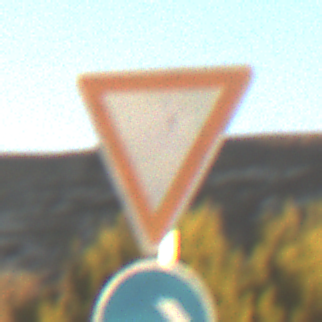
Verkehrszeichen: VorfahrtGewaehren
Zusatzzeichen unten: VorgeschriebeneFahrtrichtungHierRechts
Umgebung: Outdoor, Nature
Tageszeit: SunriseSunset
Wetter: Clear
Licht: Natural
Jahreszeit: NotSpecified
Kontrast: HighContrast